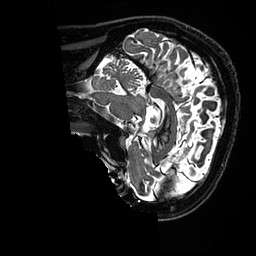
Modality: T2w
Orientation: sagittal
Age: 60
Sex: male
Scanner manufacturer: ge
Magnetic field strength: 3 T
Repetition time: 3.202 s
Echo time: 0.0588 s